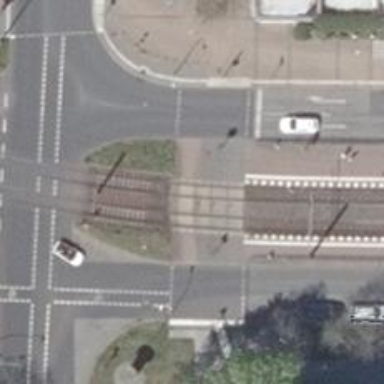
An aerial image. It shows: Railway signal.